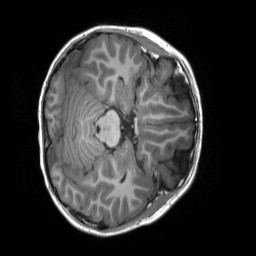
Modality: T1w
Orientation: axial
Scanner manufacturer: siemens
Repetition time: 2.3 s
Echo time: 0.00229 s